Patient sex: F
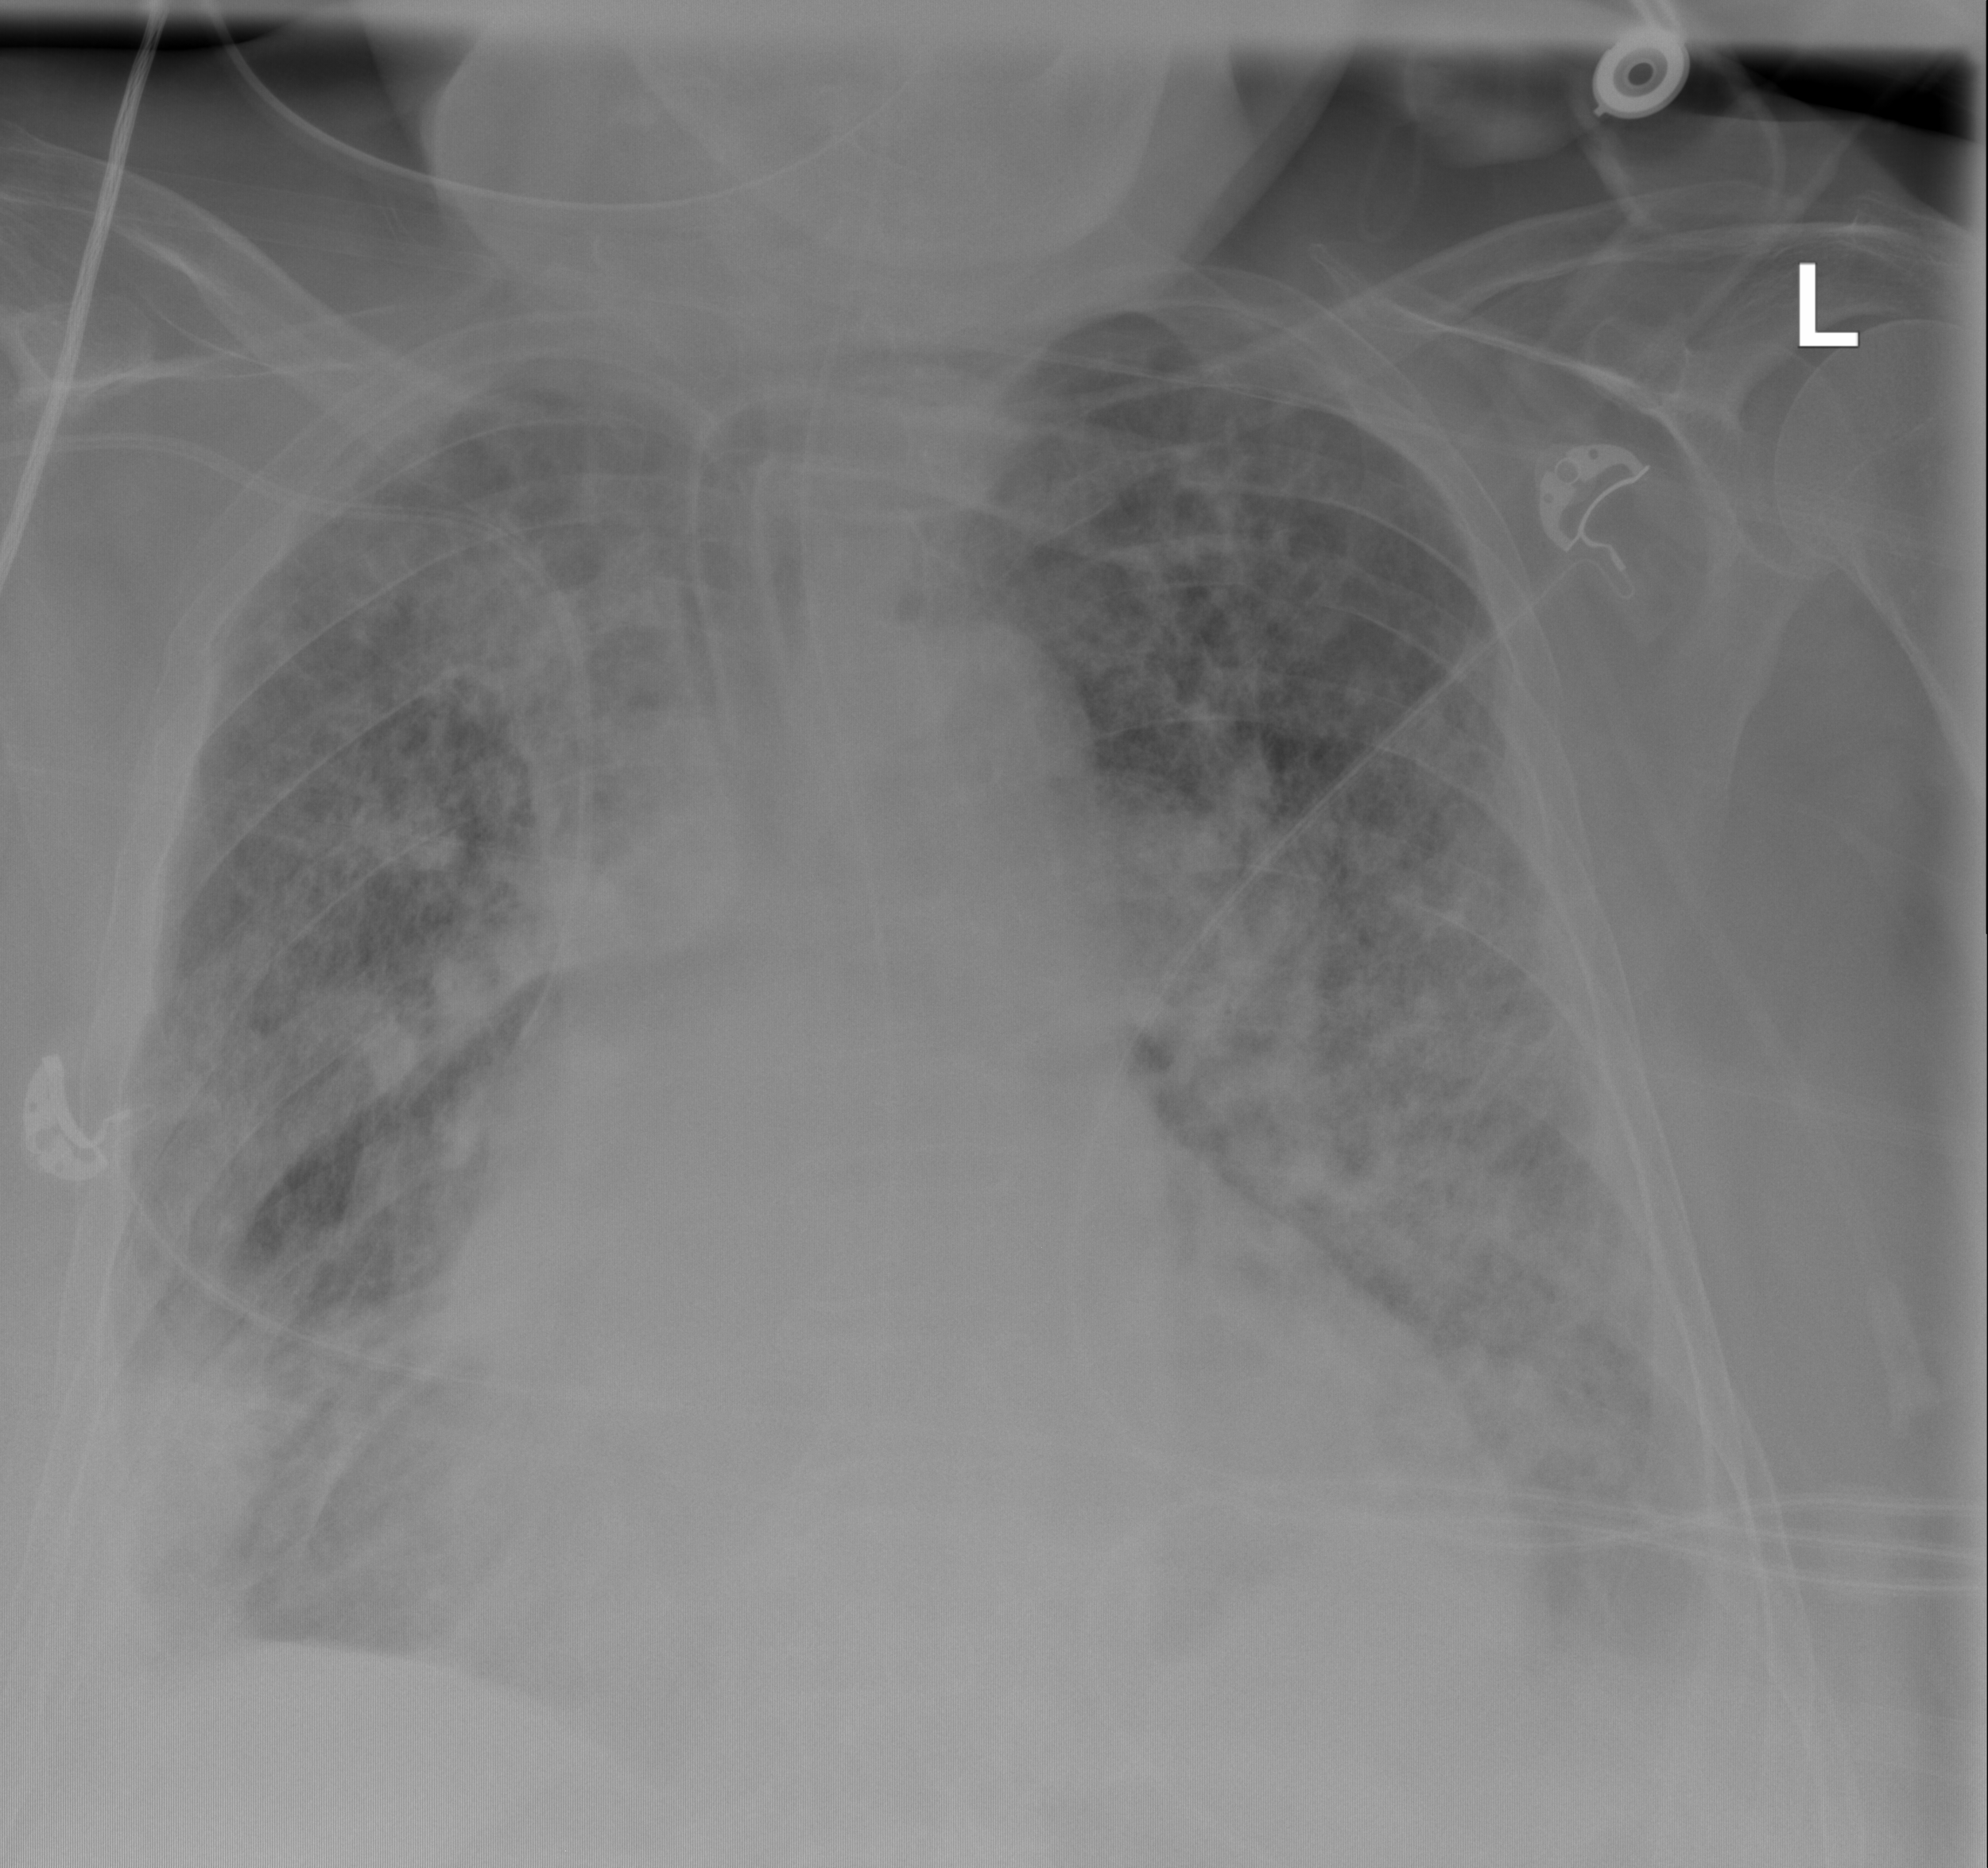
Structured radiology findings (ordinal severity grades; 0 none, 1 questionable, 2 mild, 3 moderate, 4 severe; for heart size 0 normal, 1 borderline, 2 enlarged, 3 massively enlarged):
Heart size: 2
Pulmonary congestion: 2
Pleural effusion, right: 2
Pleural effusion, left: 2
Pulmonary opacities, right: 3
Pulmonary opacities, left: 3
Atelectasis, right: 3
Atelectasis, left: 3